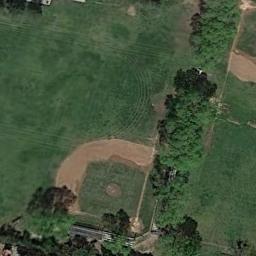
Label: baseball_diamond